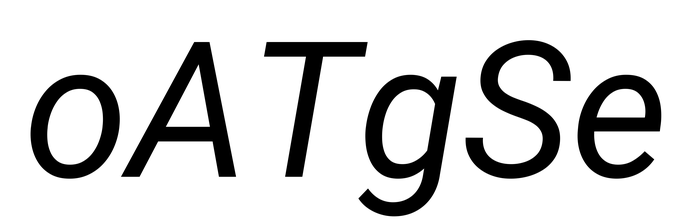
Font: Roboto-Italic_Italic